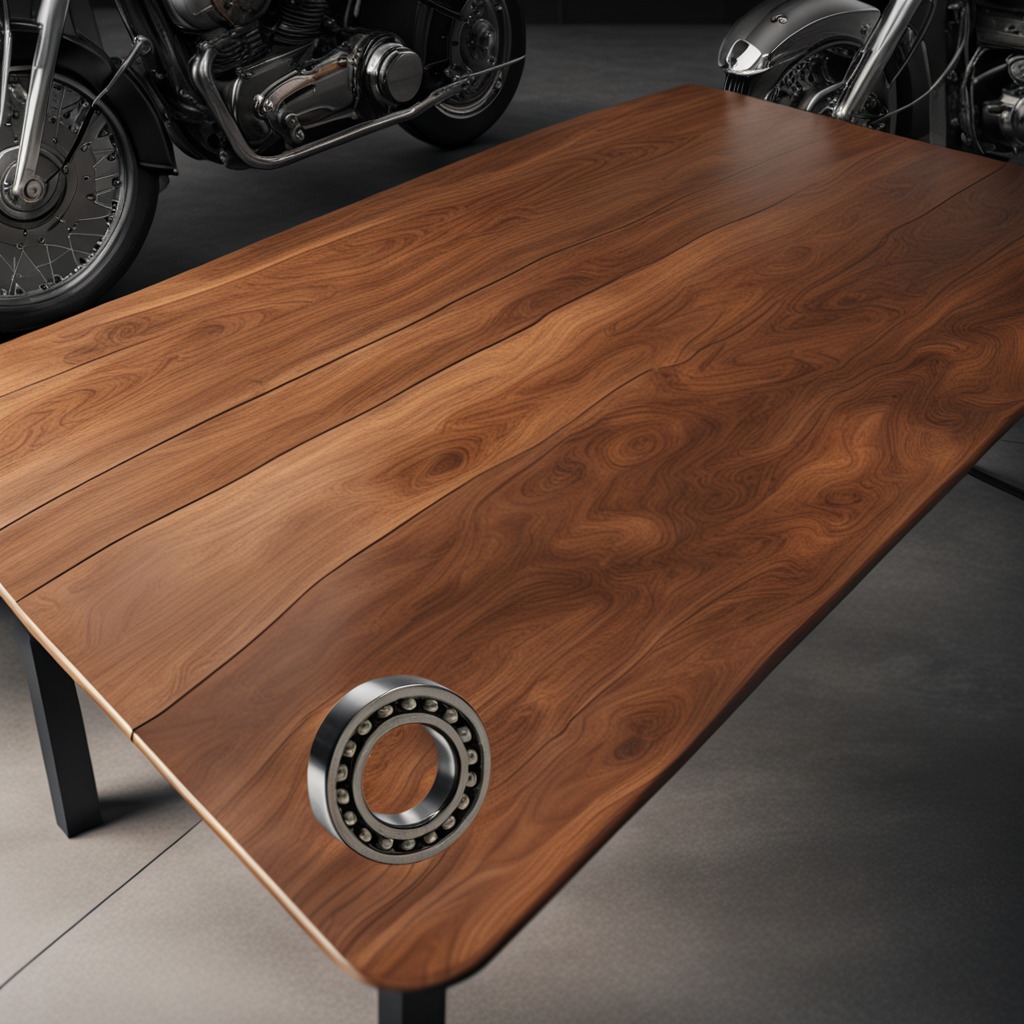
A metal ball bearing is lying on the wooden table in a vintage motorcycle garage.